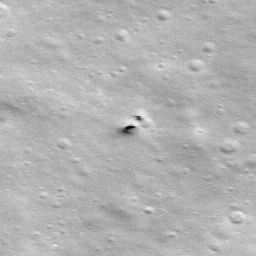
Pit: Stevinus 8
Host crater: Stevinus
Host type: impact_melt
Lunar coordinates: latitude -32.309, longitude 54.661